Interaction volume radius: 5 \u00c5
Interaction volume height: 20 \u00c5
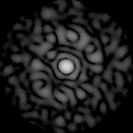
Disorder parameter: 0.7754